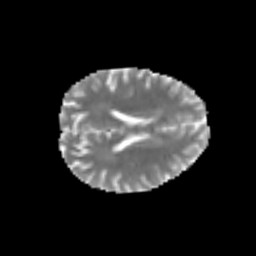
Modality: MD
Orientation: axial
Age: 25
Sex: male
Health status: healthy